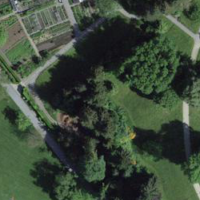
EUNIS habitat code: 53
Species observed at this site:
Levisticum officinale